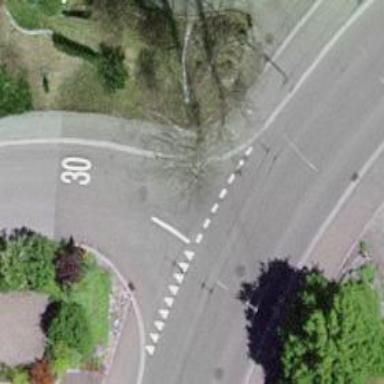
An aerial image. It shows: Asphalt footway with unmarked crossing but with markings.